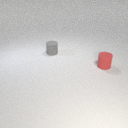
small red rubber cylinder to the right of small gray rubber cylinder